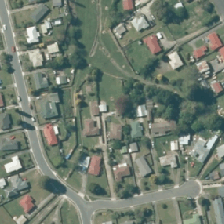
Land cover: urban_parkland